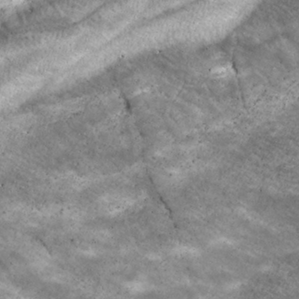
Label: non_frost